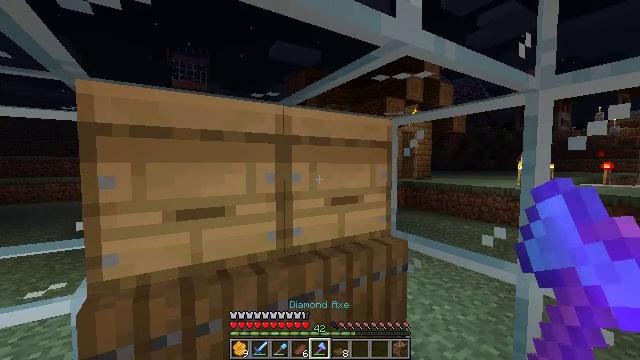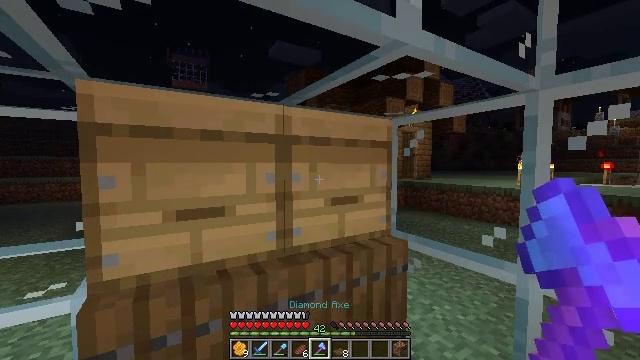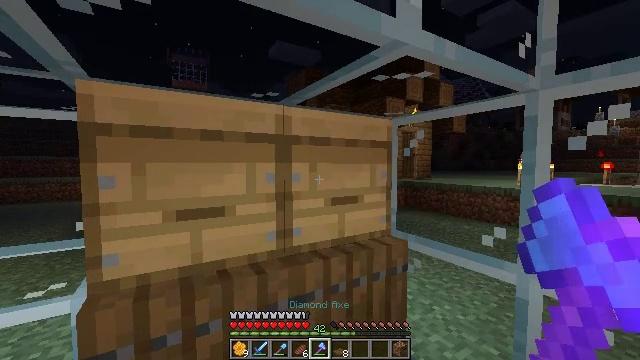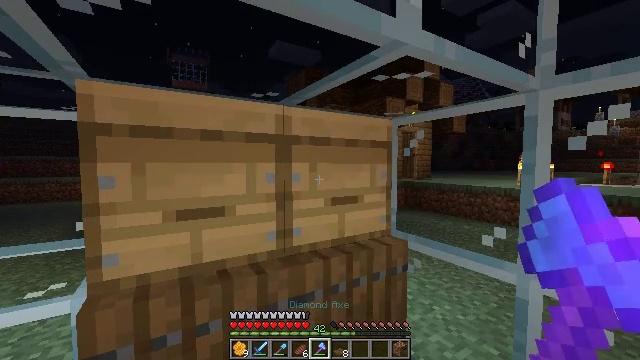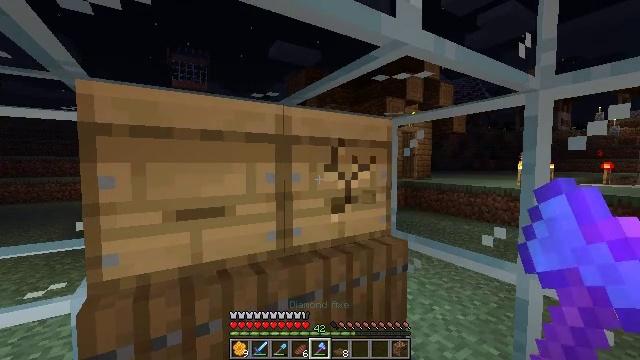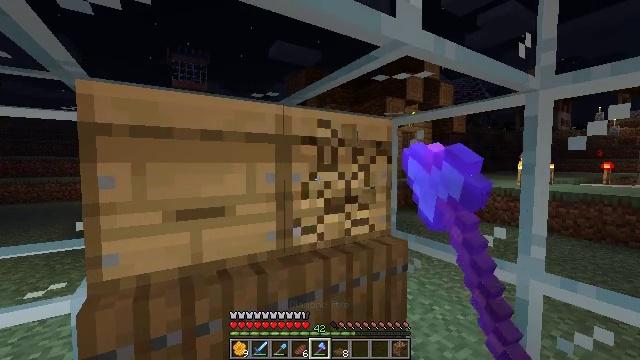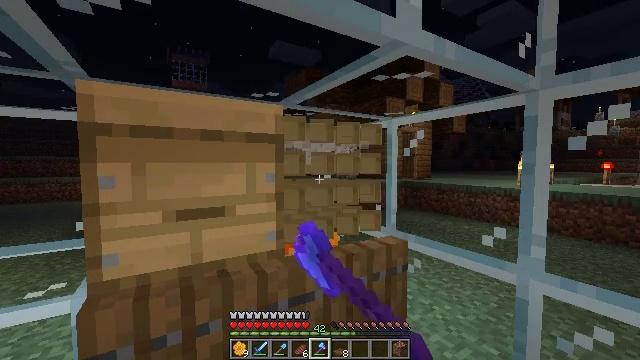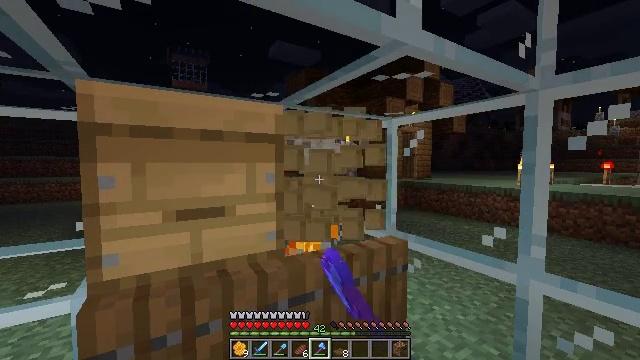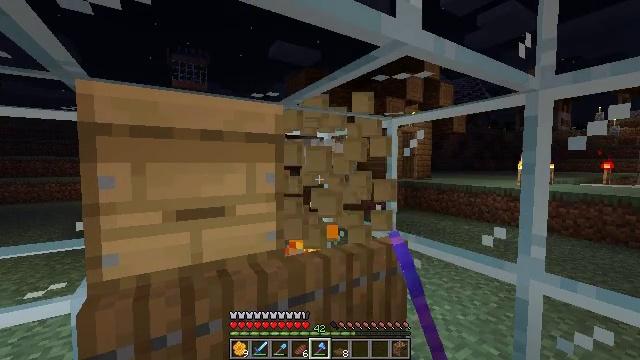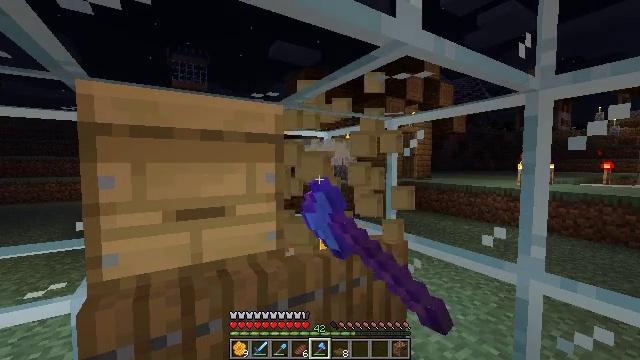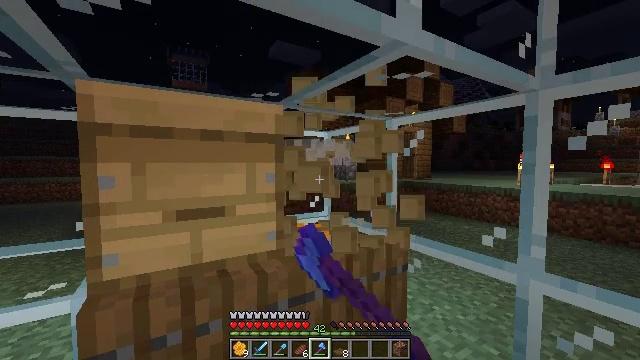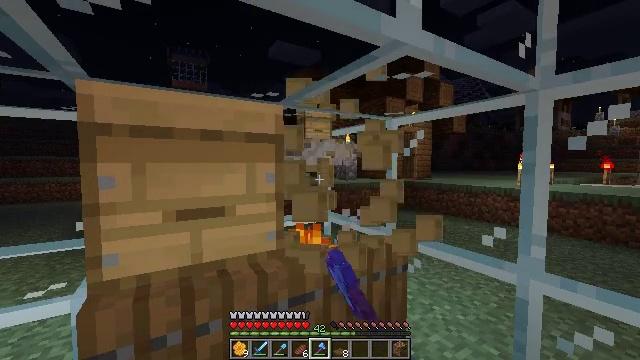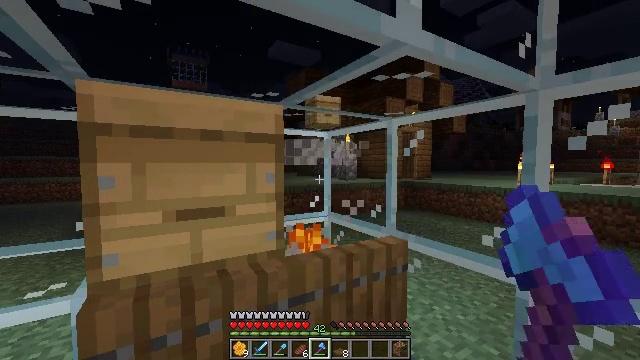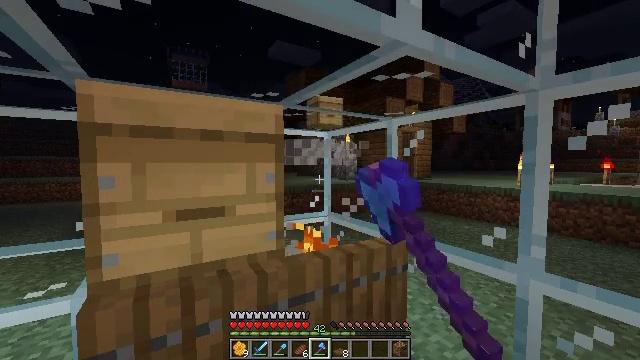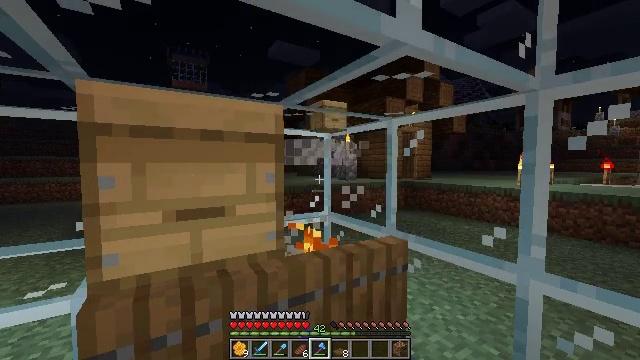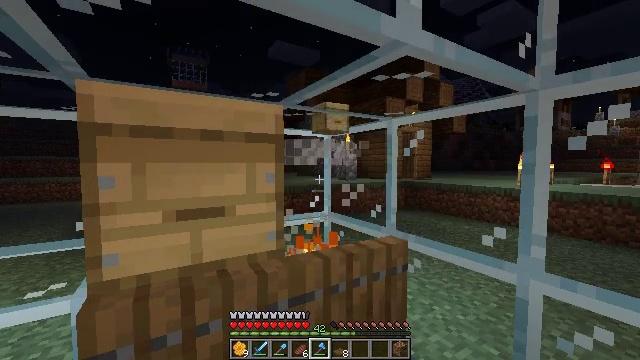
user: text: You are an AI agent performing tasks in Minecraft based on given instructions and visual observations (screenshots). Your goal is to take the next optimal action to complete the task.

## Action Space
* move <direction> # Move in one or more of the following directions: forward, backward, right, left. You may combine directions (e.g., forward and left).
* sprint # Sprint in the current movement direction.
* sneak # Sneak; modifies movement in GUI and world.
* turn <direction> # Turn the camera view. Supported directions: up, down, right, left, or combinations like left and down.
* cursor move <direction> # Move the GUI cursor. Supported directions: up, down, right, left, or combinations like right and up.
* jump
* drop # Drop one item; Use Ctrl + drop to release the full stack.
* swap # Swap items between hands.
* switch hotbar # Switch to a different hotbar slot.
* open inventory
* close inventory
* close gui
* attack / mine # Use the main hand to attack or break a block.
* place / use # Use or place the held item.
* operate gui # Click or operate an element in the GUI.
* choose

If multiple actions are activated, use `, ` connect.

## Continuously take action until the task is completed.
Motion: motion action
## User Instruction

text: Mine the beehive on the tree.
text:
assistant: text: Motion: no_op
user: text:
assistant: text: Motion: no_op
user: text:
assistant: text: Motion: no_op
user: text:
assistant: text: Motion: attack / mine
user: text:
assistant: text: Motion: attack / mine
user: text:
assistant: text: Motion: attack / mine
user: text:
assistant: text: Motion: attack / mine
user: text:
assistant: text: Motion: attack / mine
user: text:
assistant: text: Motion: attack / mine
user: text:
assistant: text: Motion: attack / mine
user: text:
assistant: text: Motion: attack / mine
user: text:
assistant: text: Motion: attack / mine
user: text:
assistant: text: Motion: no_op
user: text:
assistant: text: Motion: no_op
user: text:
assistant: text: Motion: no_op
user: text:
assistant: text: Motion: no_op
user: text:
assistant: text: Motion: no_op
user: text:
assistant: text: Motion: turn left and down
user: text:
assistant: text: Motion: turn left
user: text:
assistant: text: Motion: turn left
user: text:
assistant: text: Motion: turn left and up
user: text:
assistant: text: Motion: no_op
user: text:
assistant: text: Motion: no_op
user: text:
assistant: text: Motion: attack / mine
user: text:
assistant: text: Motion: attack / mine
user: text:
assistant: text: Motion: attack / mine
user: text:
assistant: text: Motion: attack / mine
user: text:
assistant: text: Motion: attack / mine
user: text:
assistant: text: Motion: attack / mine
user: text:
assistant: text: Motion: attack / mine